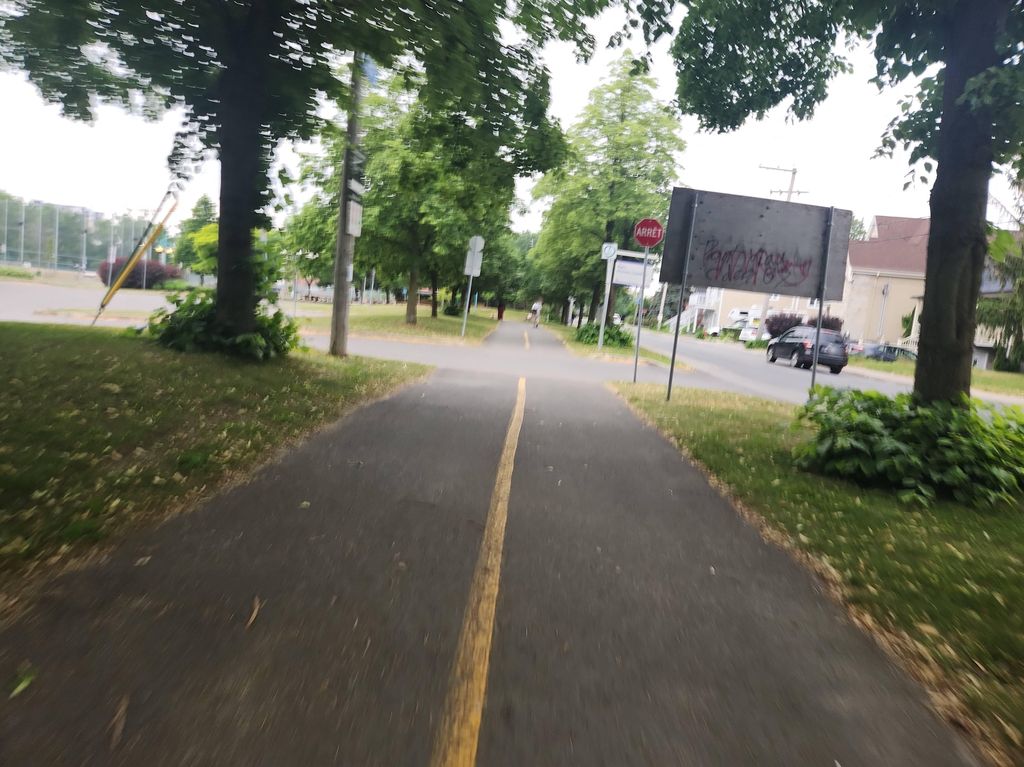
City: montreal